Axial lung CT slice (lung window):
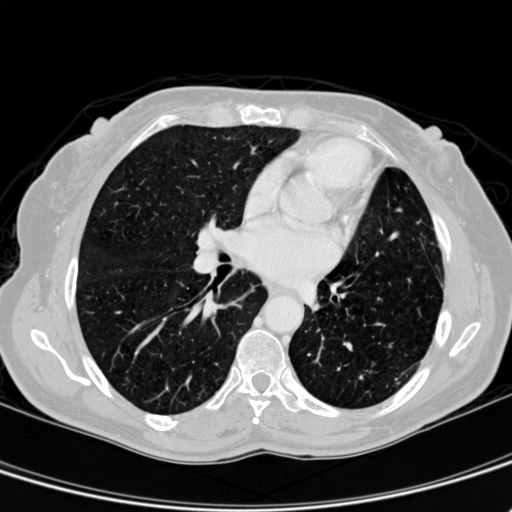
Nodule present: no